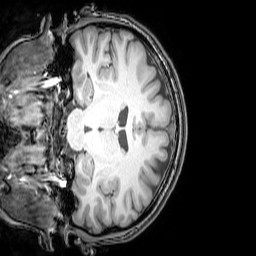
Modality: T1w
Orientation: coronal
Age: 23
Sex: female
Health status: healthy
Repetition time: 0.081 s
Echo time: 0.037 s